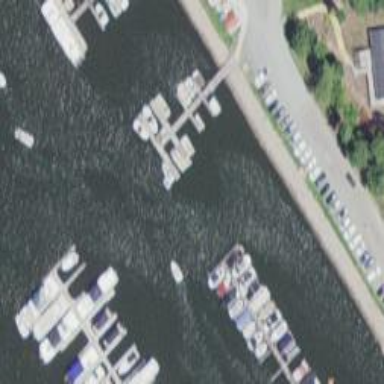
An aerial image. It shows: Pier with mooring facilities.